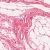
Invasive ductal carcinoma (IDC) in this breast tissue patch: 0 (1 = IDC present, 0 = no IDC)